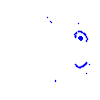
Particle: electron